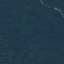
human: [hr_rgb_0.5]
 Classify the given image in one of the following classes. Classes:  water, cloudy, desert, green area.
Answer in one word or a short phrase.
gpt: green area